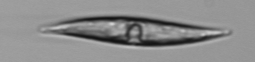
Label: Pleurosigma